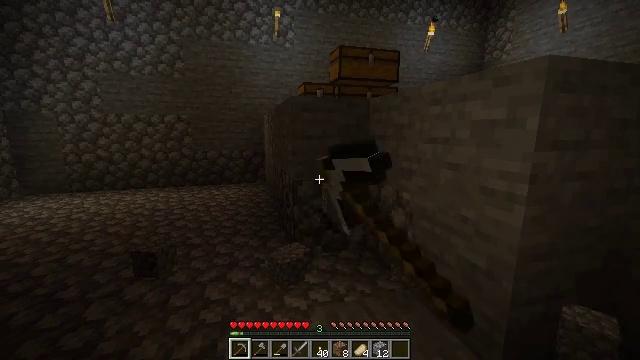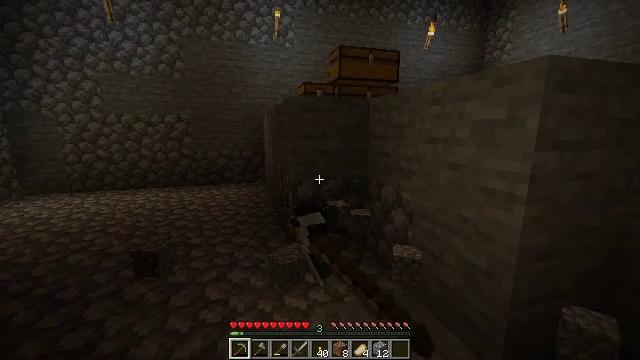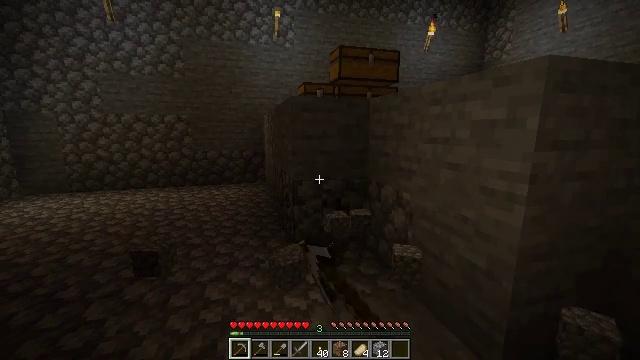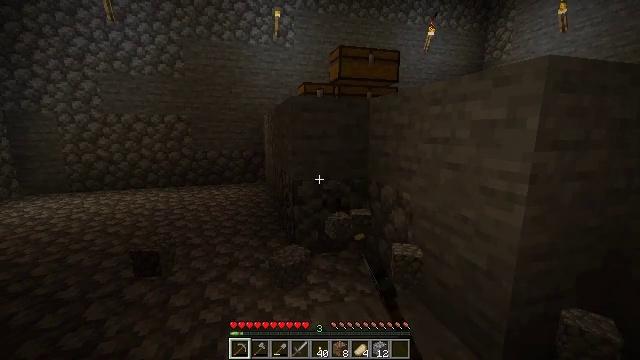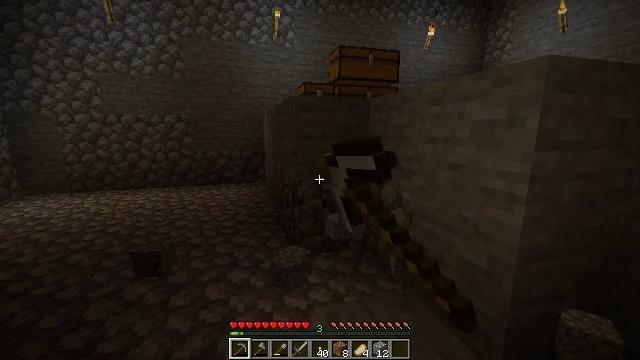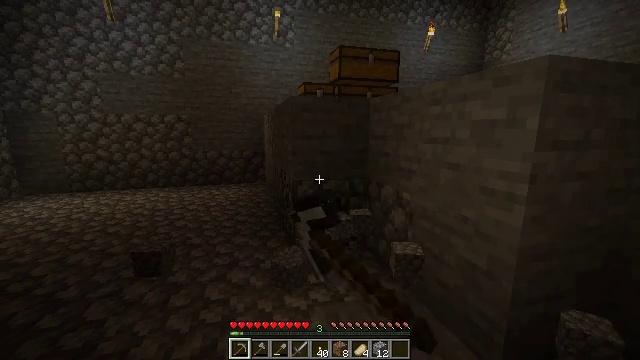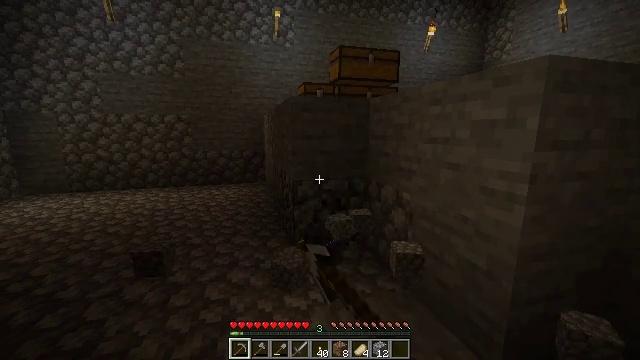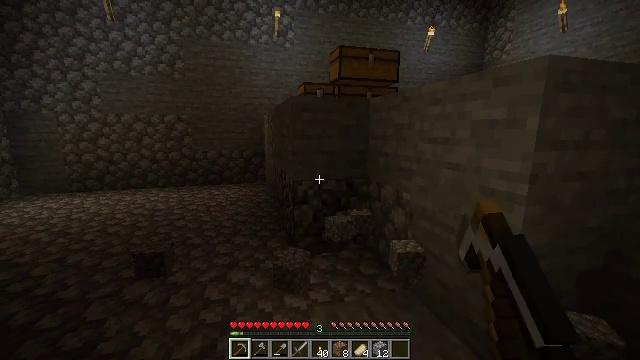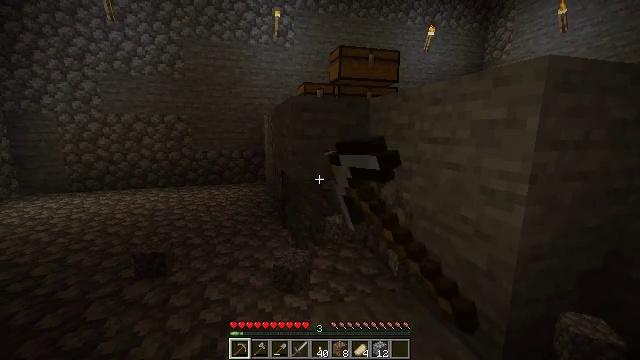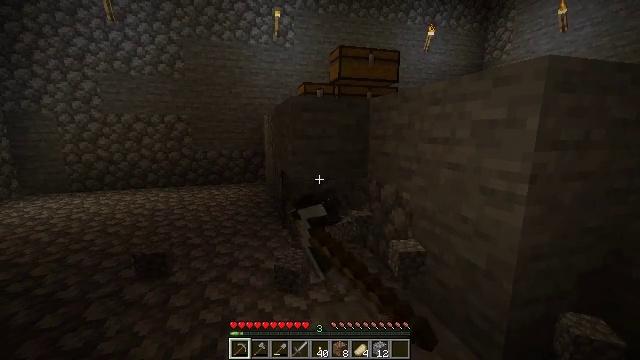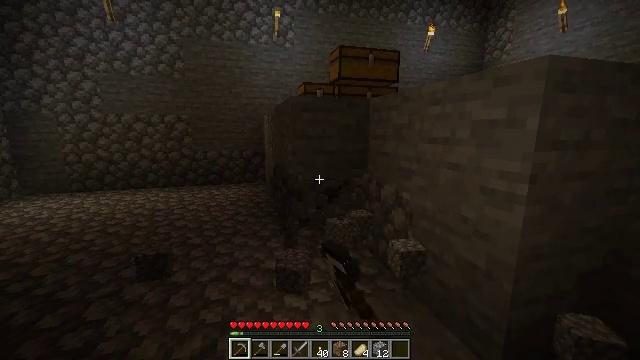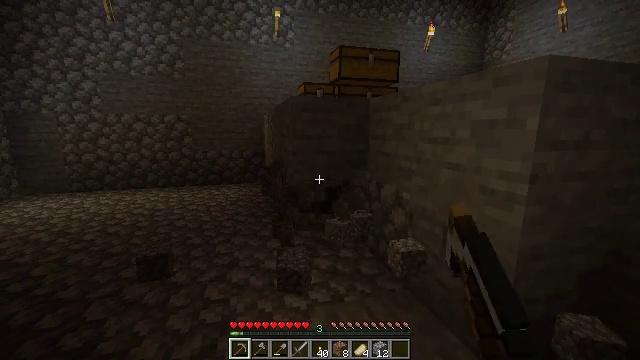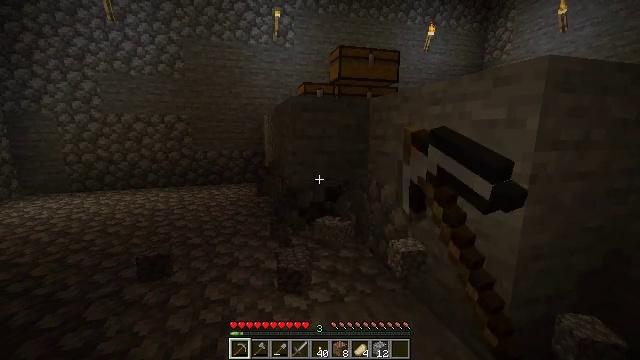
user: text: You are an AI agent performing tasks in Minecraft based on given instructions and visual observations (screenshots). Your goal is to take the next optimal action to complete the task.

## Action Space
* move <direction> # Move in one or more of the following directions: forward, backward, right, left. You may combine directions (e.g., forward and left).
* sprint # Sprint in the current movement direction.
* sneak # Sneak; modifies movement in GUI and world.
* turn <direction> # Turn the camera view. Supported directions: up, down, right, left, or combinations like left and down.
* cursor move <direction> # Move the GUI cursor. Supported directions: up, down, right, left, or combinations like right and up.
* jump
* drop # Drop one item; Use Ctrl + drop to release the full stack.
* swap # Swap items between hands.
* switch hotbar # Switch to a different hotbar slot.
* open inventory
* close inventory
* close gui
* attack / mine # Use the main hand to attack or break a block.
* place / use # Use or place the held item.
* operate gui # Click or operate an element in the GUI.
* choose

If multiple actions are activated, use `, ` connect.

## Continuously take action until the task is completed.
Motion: motion action
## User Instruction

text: Collect cobblestone blocks for construction.
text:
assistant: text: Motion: attack / mine
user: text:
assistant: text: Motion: attack / mine
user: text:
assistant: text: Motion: attack / mine
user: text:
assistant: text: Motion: attack / mine
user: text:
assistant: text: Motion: attack / mine
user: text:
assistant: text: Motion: attack / mine
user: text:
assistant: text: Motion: attack / mine
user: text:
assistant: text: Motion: attack / mine
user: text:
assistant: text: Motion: attack / mine
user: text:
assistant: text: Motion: attack / mine
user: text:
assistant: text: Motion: attack / mine
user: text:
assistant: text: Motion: attack / mine
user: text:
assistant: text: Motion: attack / mine